Question: I'm new to Google DoubleClick for Publishers.
I have created the test HTML pages and images are not showing on the page (from my machine and my test server). I checked in Firefox, Chrome, IE9, Safari.
I tried the javascript code generated from "Generate tags" button, and <URL> DFP jQuery library.
Also, I found some test HTML pages from <URL> and they are running+showing the images from my machine and my test server.
I test the page in DFP Consol and I'm getting
See this image (Getting same in Chrome, Firefox, IE9, and Safari):

Now from <URL> thread I understand that .
So please let me know how to create enough ad inventory in dfp?
My test page HTML is <URL>.
Thanks
Kapil
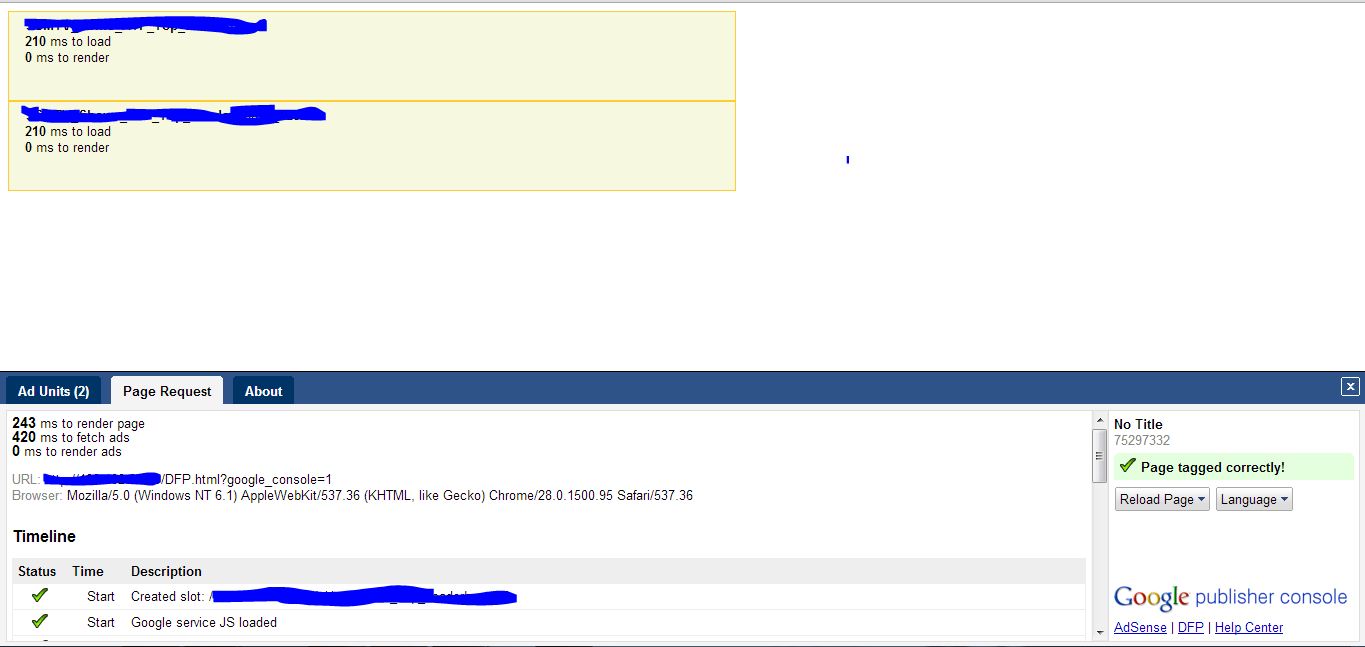
Answer: Matt, Thanks for your help. It worked for me too. Actually, when I created the Line Item I set the (Lowest-ranking line item type), as I set the it started working.